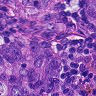
Metastatic tissue present: yes